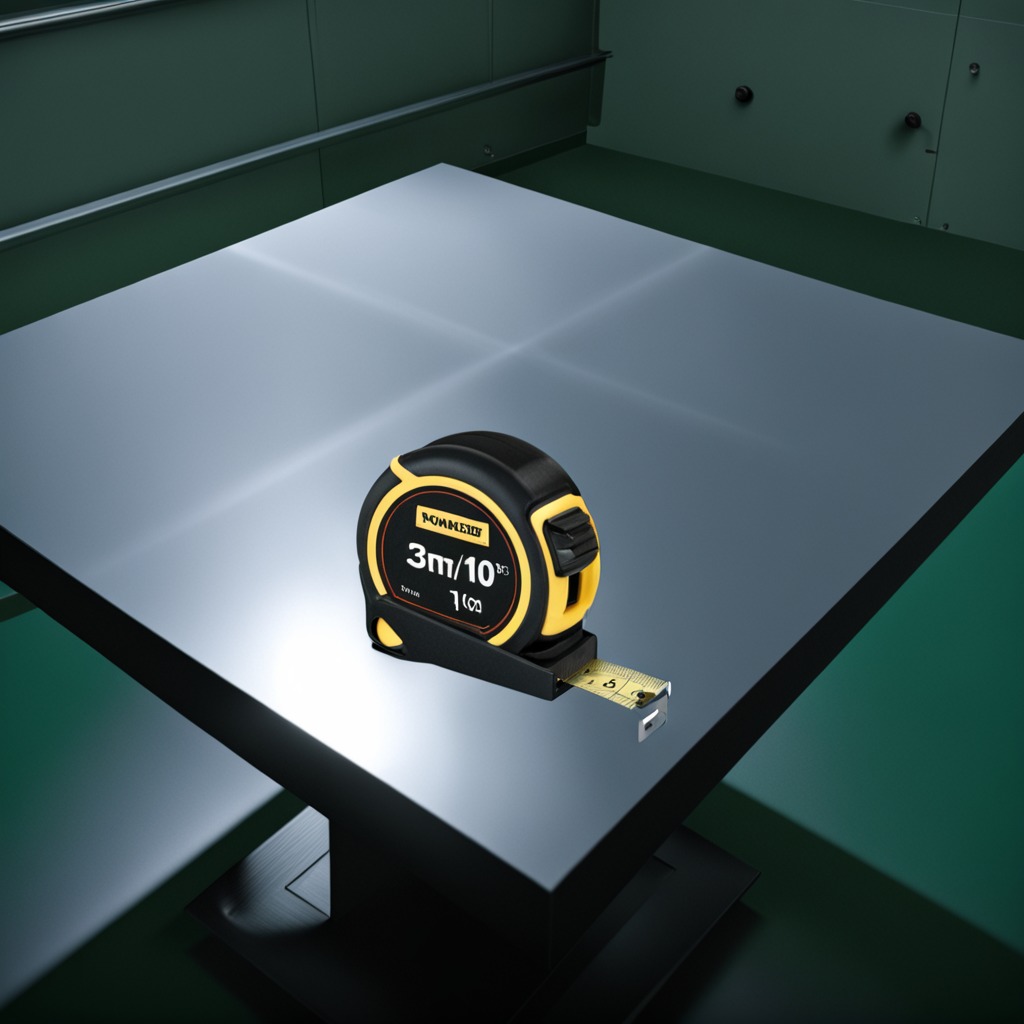
A measuring tape lies on the table.